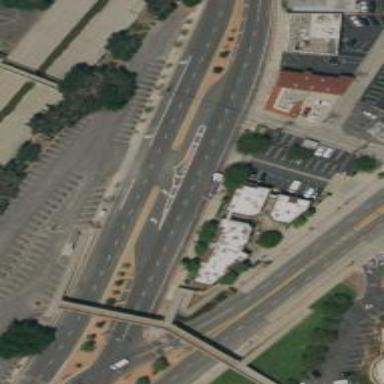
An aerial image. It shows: Secondary link road with asphalt surface.